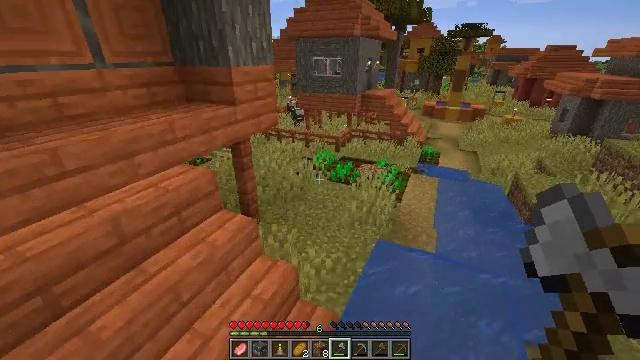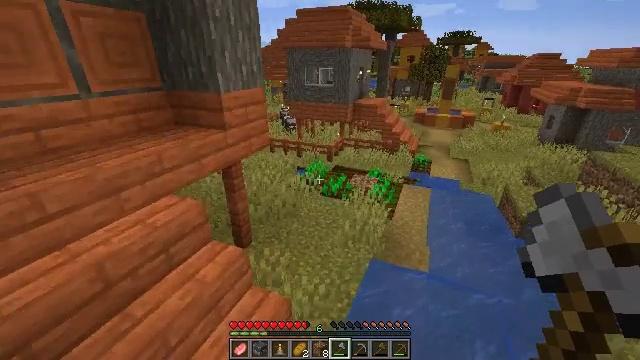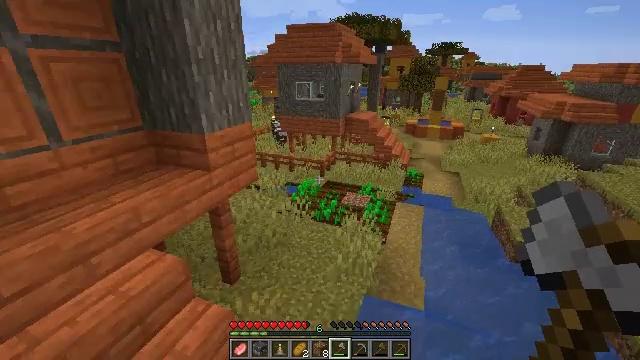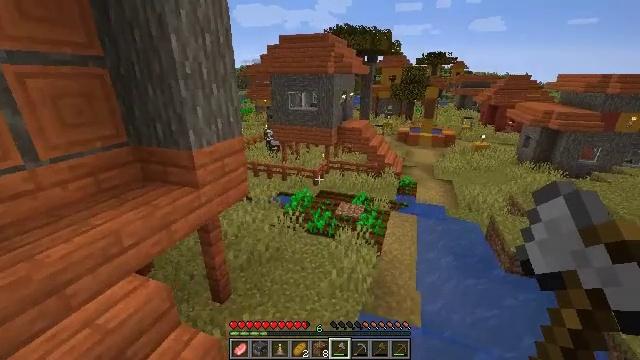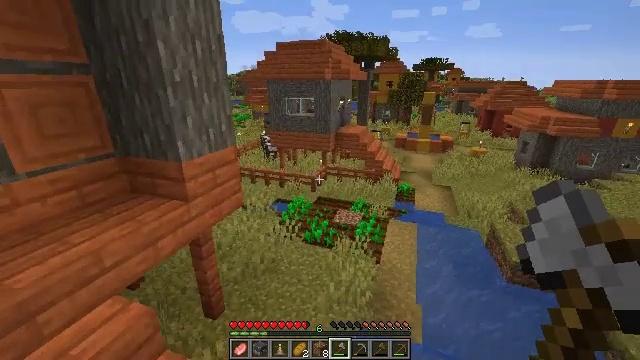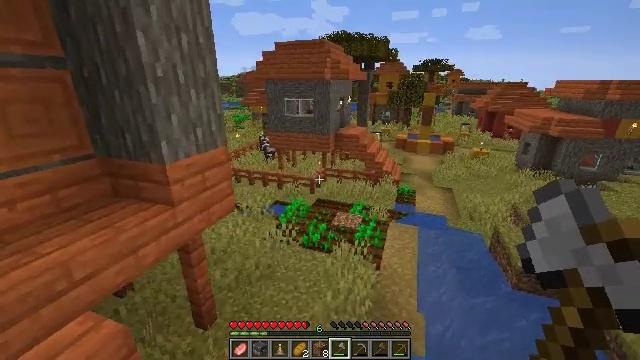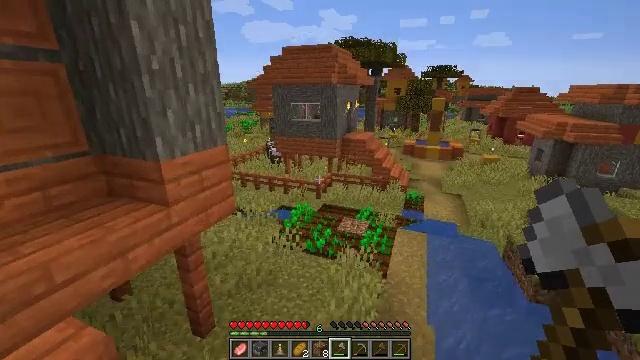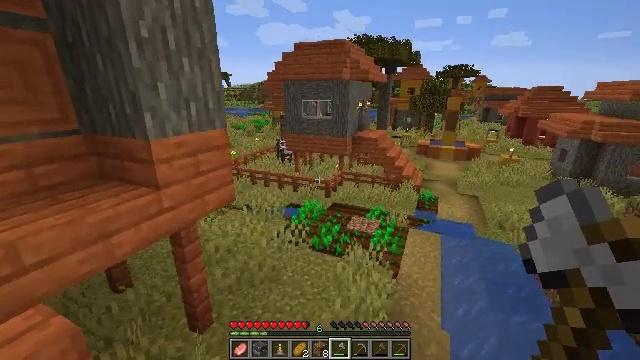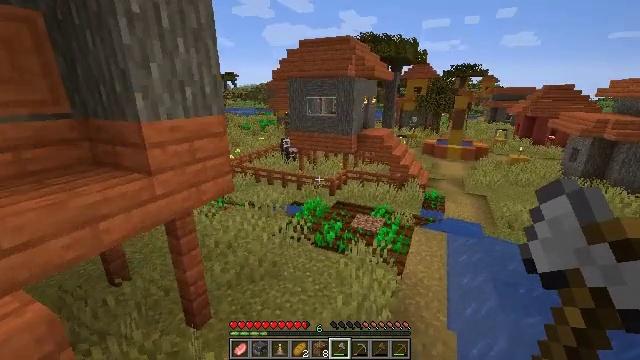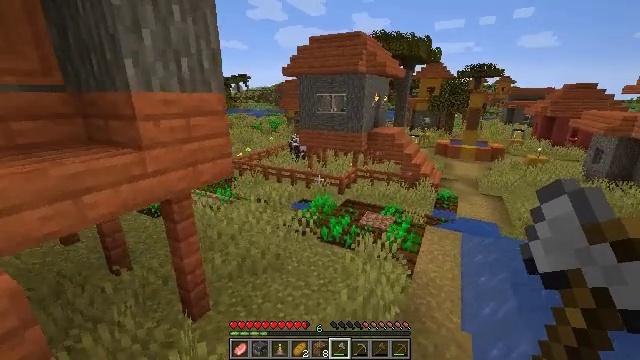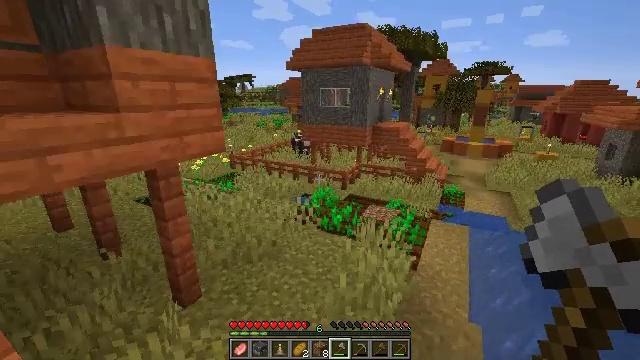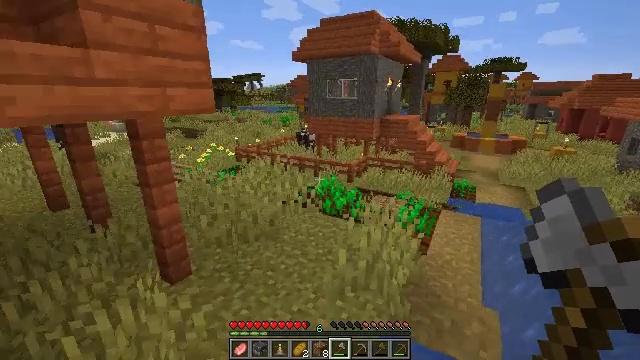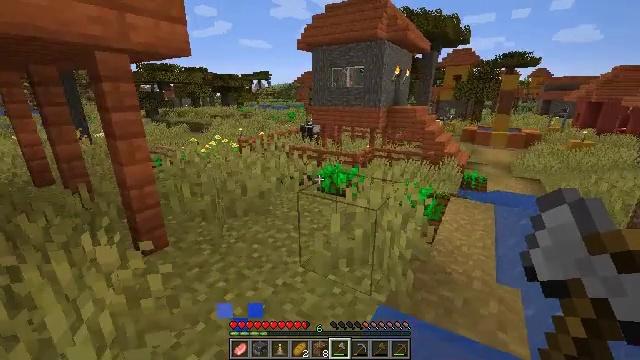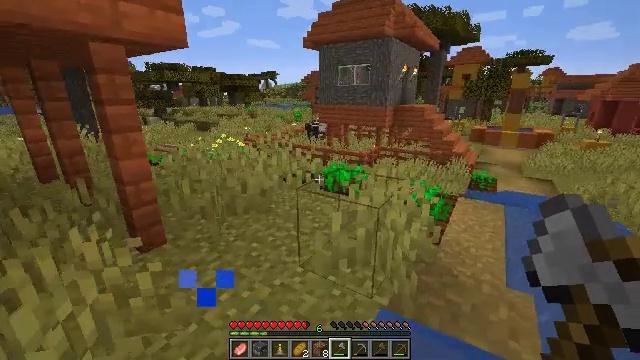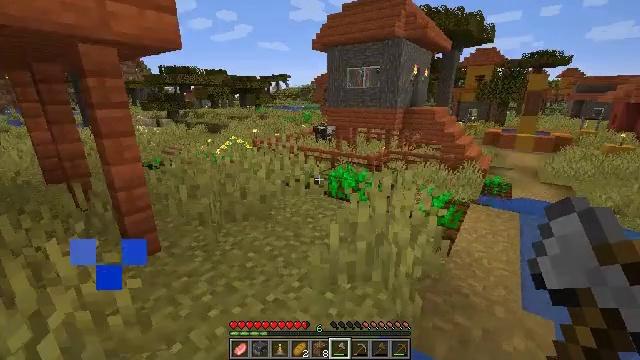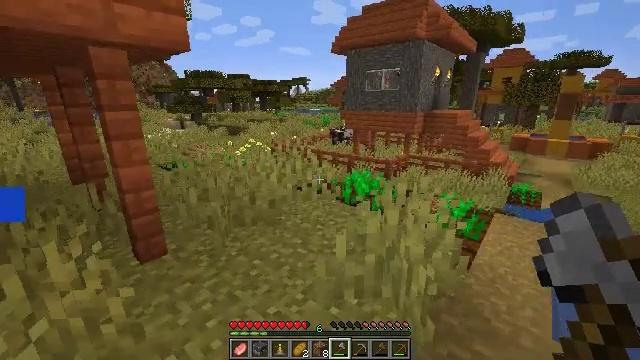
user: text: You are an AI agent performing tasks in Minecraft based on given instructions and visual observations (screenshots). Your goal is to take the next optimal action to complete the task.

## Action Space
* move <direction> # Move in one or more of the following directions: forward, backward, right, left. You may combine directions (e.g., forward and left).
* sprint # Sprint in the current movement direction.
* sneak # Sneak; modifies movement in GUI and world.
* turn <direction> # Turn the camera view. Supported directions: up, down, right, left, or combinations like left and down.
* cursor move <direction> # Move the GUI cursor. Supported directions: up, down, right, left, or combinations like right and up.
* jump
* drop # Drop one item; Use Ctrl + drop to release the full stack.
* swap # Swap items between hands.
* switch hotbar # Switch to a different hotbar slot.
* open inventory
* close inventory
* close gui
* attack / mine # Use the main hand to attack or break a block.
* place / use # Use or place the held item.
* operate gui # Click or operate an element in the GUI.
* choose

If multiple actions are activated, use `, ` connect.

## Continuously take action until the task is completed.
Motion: motion action
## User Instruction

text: Break the acacia fence to collect it.
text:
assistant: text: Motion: move forward, turn right and up, jump
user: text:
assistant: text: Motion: move forward, turn right and up, jump
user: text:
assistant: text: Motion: move forward and move right, turn right and up, jump
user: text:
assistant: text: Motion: move forward and move right, turn up, jump
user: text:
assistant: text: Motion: move forward and move right, jump
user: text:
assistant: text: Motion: move forward and move right, turn left and up, jump
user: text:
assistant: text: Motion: move forward and move right, turn left, jump
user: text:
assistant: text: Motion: move forward and move right, turn left
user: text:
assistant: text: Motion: move forward and move right, turn left
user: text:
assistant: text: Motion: move forward and move right, turn left
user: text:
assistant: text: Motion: move forward and move right, turn left
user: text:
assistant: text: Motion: move forward, turn left
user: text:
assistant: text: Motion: move forward, turn left
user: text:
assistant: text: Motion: move forward, turn left
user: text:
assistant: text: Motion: move forward, turn left
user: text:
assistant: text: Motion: move forward, turn left
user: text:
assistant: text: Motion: move forward, turn left
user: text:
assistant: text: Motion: move forward, turn left
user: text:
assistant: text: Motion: move forward, turn left
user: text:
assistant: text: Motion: move forward, turn left
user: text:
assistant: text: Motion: move forward
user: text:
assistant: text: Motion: move forward, turn left
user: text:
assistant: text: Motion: move forward, turn left
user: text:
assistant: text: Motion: move forward, turn left
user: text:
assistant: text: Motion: move forward, turn left
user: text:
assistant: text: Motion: move forward, turn left
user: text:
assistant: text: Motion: move forward, turn left
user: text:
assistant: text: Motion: move forward
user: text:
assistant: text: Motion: move forward, turn left
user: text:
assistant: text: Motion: move forward